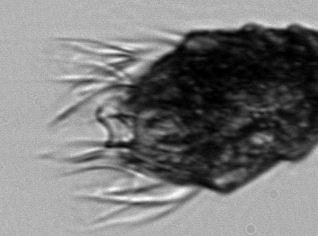
Label: Laboea_strobila